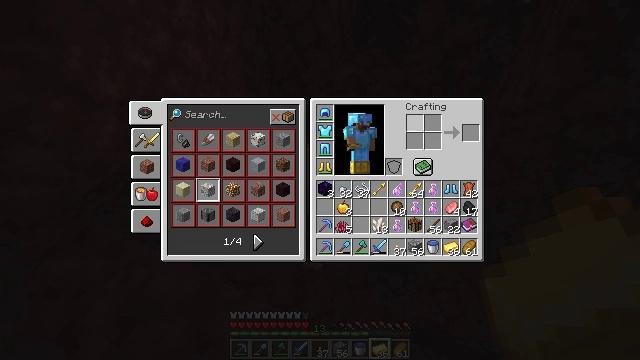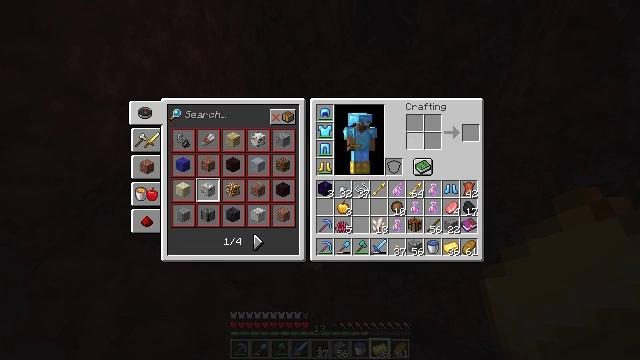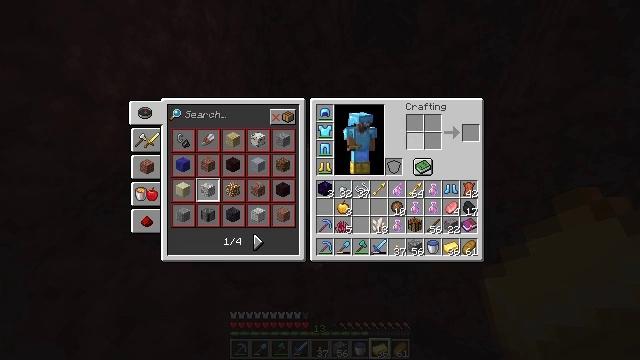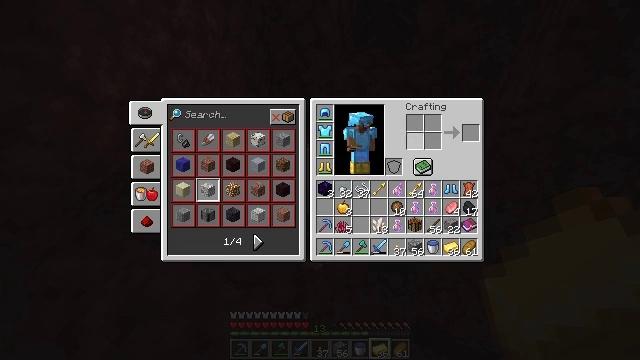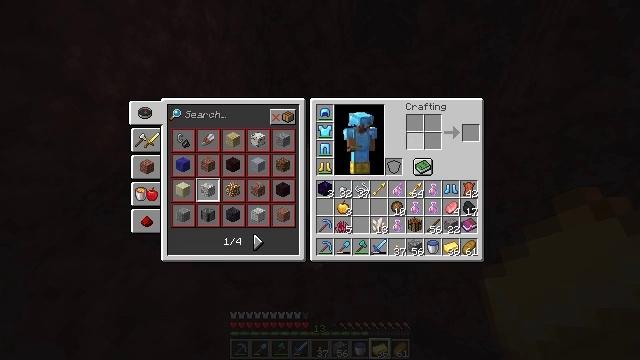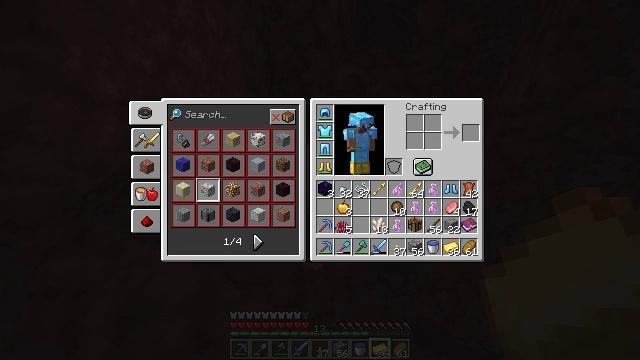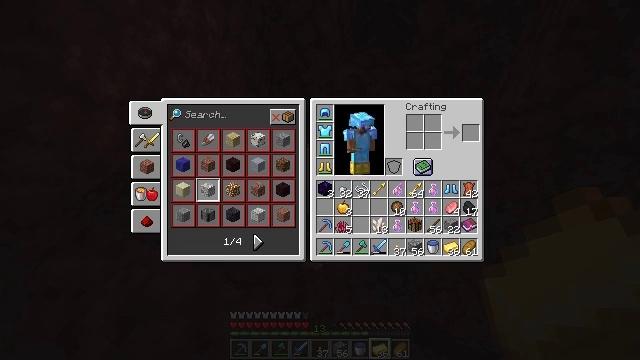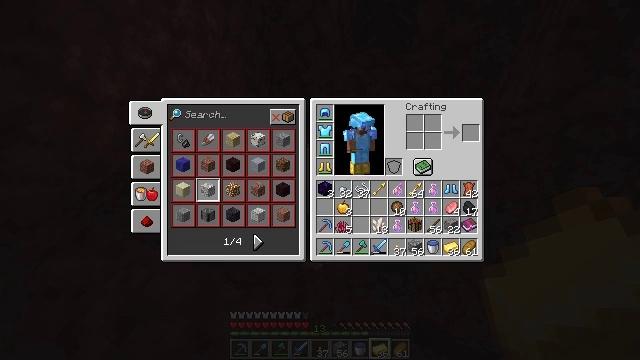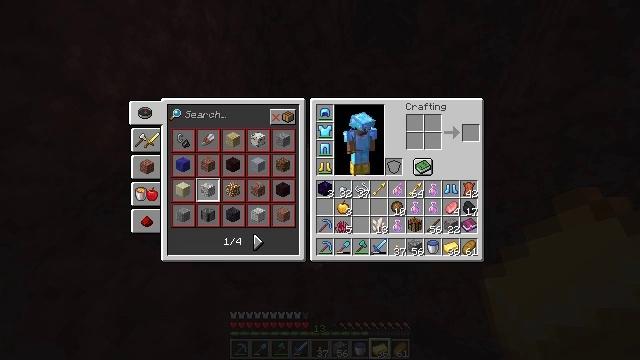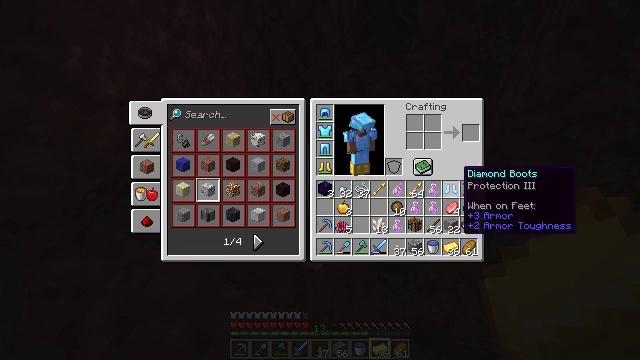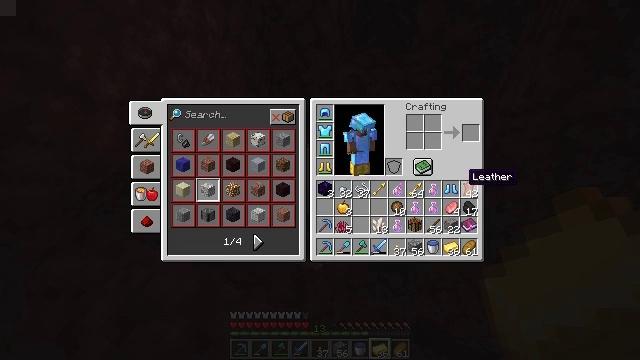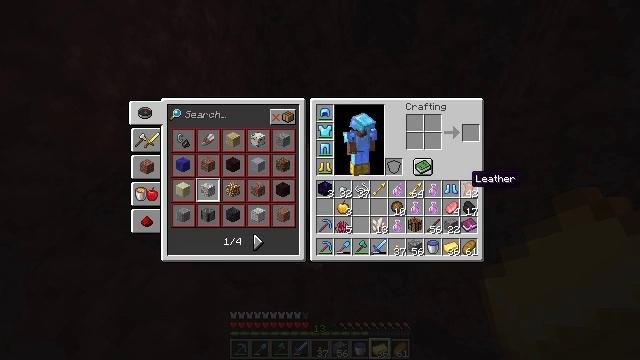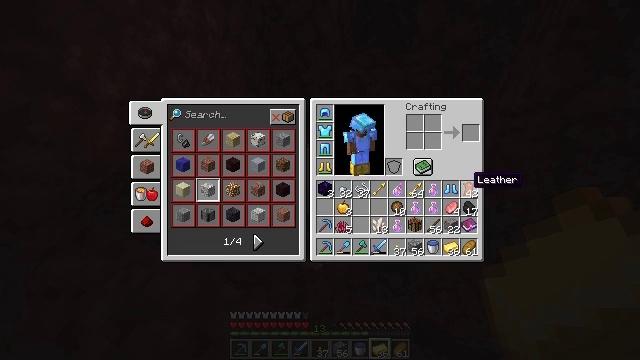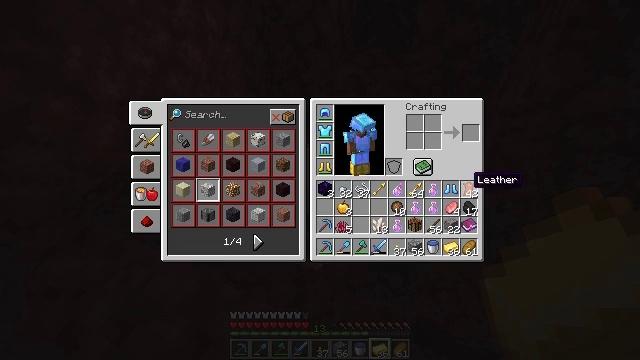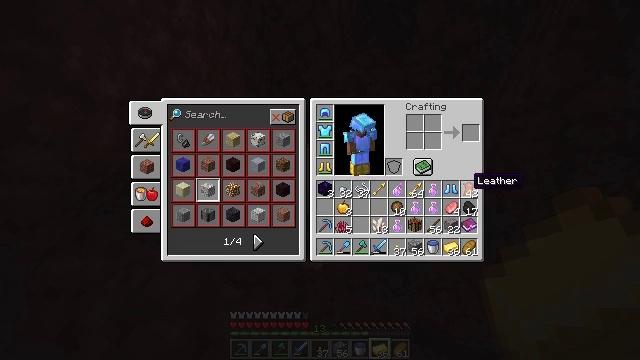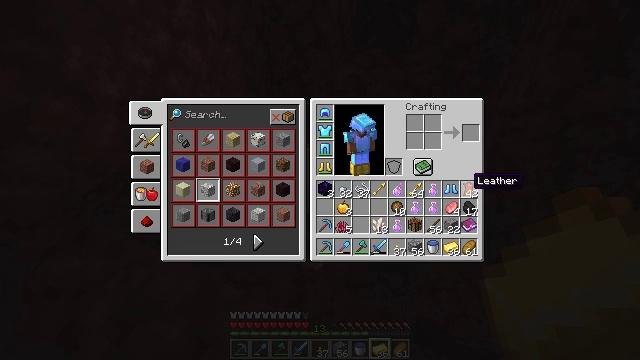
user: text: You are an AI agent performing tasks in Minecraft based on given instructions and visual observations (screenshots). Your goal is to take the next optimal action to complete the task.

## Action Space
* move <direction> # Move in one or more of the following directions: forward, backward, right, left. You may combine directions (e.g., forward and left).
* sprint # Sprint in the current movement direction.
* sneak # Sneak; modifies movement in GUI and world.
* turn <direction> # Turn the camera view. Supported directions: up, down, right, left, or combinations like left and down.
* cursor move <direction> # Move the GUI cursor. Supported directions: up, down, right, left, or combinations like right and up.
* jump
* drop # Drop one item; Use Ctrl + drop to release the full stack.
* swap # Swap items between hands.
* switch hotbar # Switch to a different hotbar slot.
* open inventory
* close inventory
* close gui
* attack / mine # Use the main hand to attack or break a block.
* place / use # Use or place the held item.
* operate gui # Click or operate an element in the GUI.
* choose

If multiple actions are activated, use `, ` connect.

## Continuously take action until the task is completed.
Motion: motion action
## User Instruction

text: Drop a gold ingot.
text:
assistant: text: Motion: no_op
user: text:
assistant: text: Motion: no_op
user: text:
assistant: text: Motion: no_op
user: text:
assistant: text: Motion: no_op
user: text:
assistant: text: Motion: cursor move down
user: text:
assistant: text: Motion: cursor move down
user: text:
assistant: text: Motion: cursor move right and down
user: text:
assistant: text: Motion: cursor move right and down
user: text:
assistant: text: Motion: cursor move right
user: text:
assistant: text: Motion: no_op
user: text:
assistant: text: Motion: no_op
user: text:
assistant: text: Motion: no_op
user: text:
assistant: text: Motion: no_op
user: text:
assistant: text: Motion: no_op
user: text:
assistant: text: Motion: no_op
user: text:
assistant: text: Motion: no_op
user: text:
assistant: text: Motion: no_op
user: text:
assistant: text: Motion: no_op
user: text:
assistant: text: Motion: no_op
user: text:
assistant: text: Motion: no_op
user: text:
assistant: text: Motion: no_op
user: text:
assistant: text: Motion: no_op
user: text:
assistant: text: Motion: no_op
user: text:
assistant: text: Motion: cursor move right and down
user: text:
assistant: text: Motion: cursor move right and down
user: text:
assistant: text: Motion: cursor move right
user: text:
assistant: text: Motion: no_op
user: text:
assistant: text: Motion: no_op
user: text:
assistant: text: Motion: no_op
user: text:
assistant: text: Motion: no_op